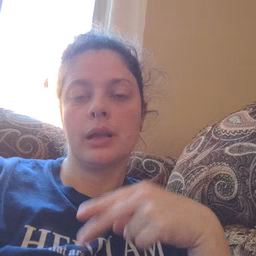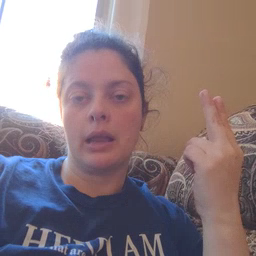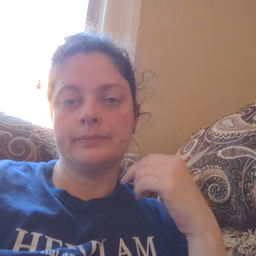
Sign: high